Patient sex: M
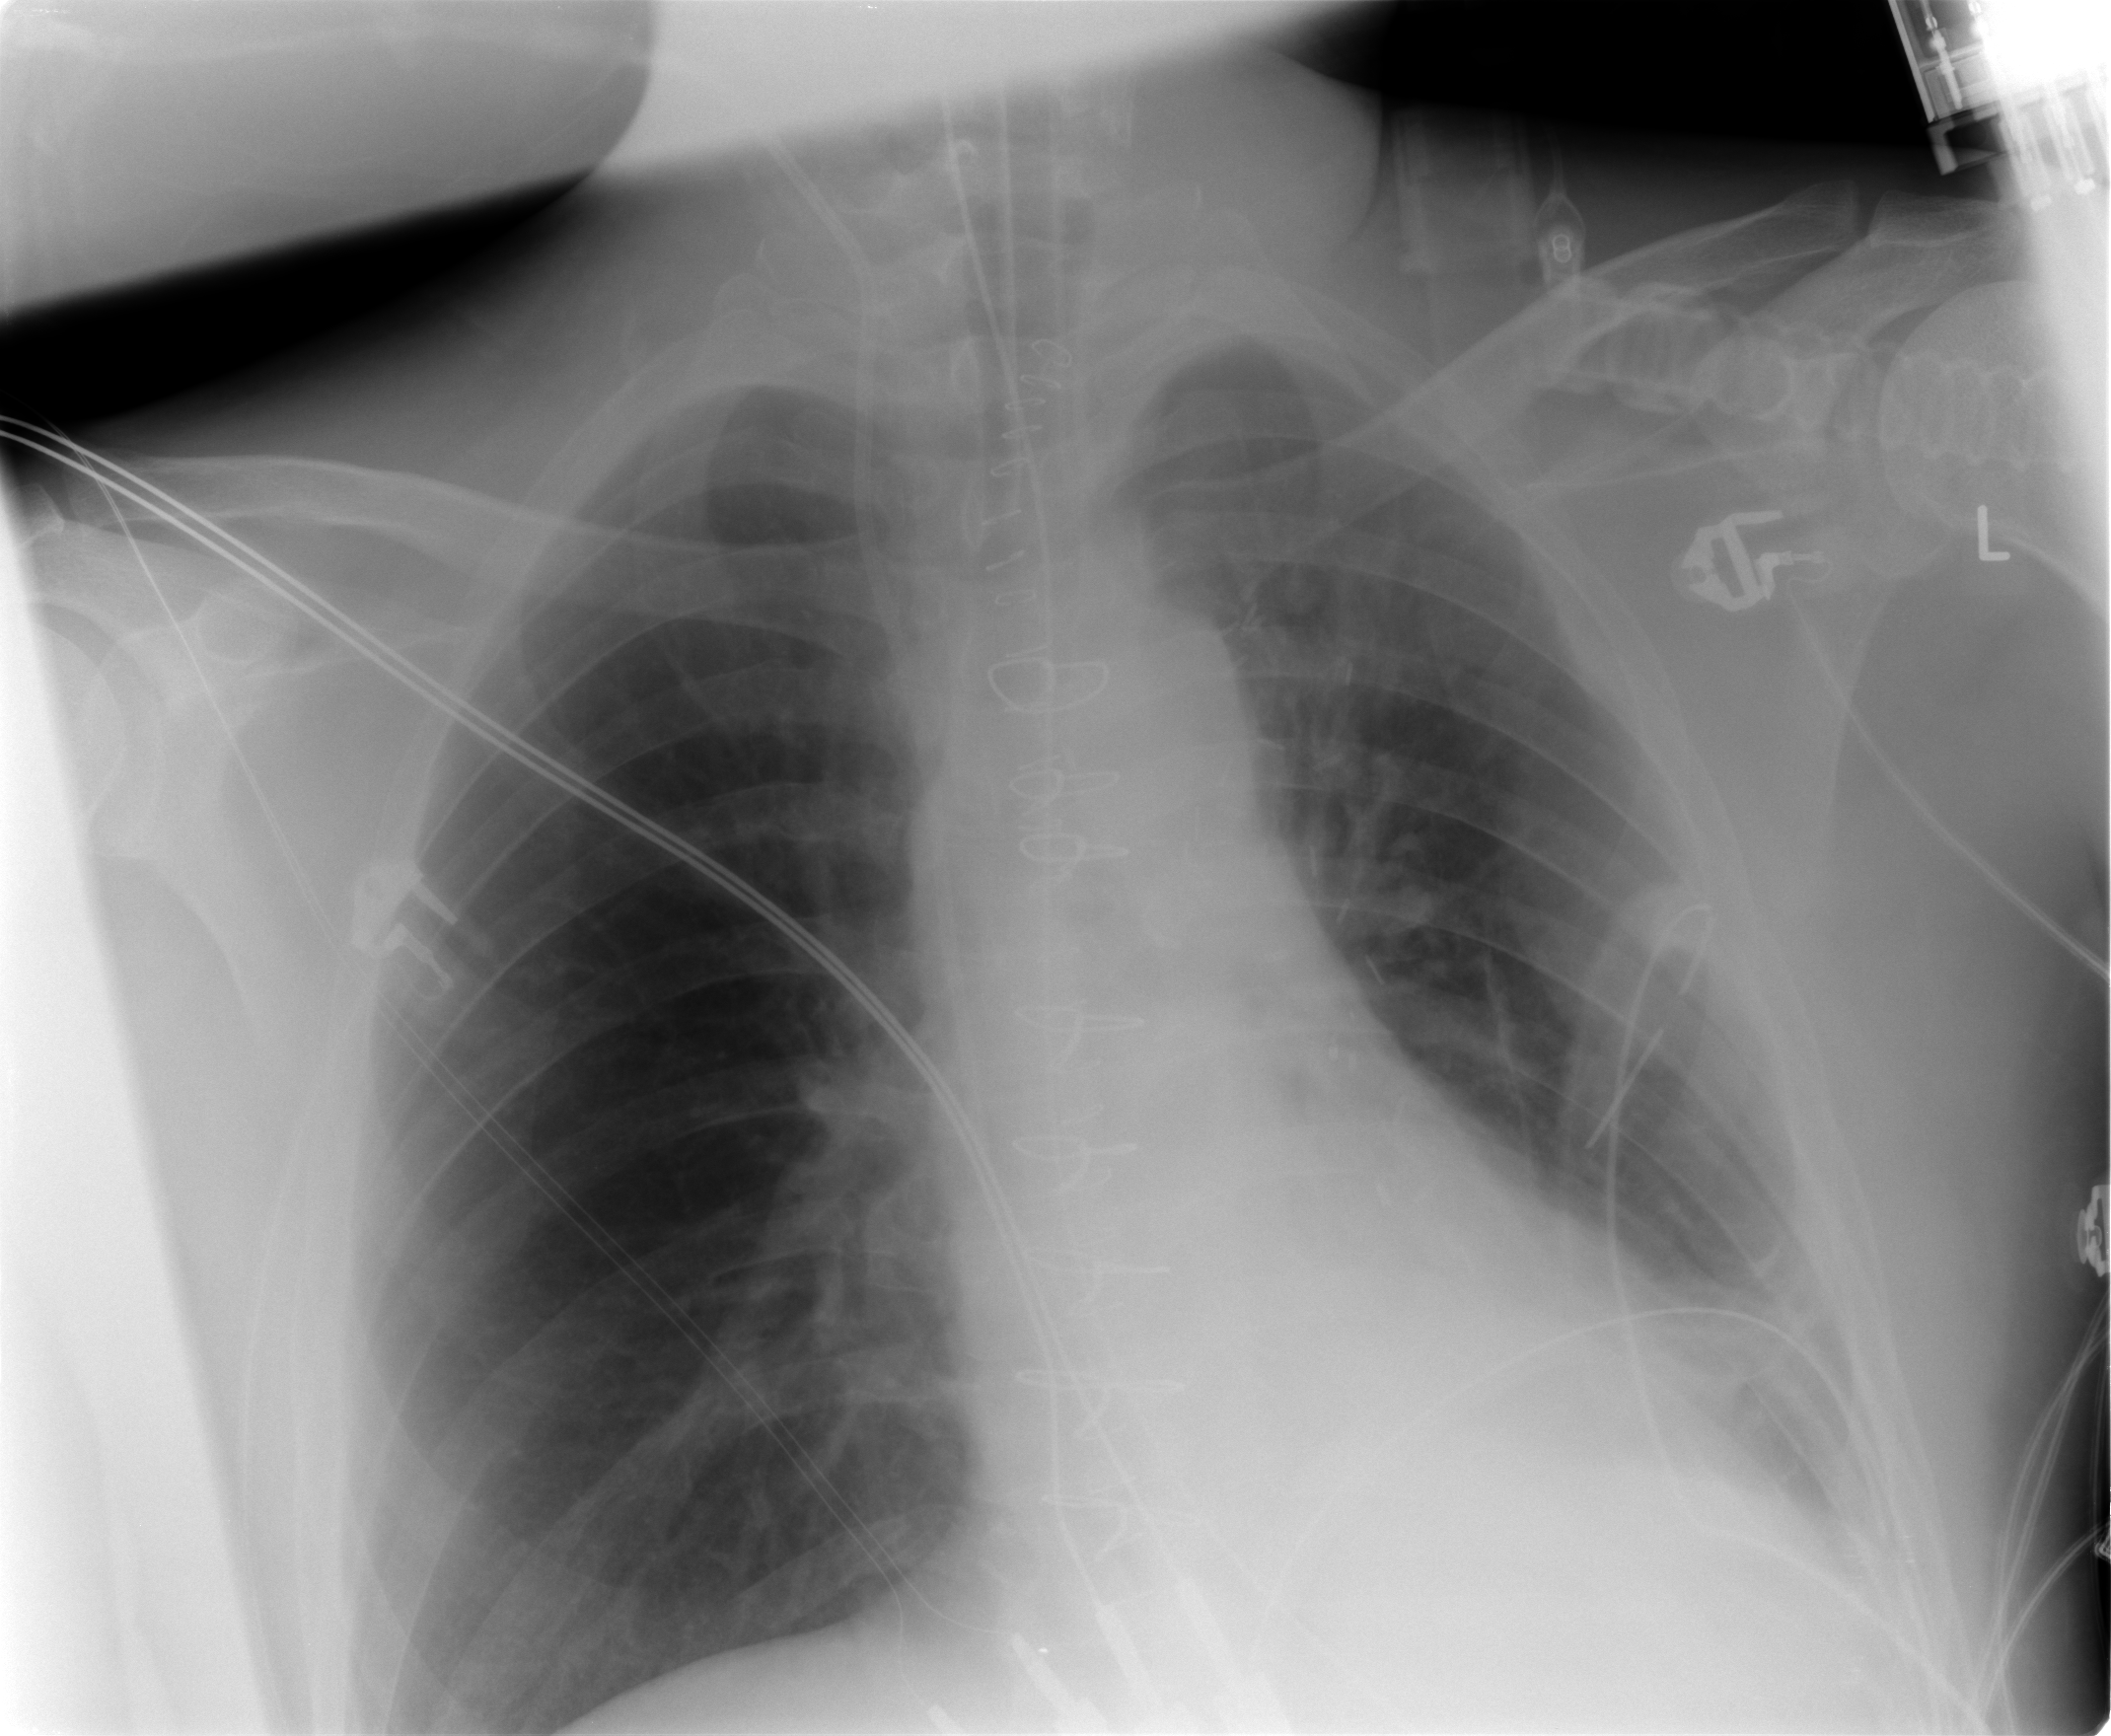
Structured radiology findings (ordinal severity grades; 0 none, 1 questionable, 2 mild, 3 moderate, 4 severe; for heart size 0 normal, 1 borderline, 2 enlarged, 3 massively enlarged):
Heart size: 0
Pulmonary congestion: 2
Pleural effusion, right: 1
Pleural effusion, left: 2
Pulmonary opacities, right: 0
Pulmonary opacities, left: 2
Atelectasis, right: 2
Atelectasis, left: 2